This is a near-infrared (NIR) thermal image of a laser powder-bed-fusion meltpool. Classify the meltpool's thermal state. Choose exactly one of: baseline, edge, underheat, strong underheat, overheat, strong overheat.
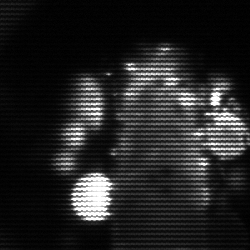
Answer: strong underheat